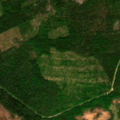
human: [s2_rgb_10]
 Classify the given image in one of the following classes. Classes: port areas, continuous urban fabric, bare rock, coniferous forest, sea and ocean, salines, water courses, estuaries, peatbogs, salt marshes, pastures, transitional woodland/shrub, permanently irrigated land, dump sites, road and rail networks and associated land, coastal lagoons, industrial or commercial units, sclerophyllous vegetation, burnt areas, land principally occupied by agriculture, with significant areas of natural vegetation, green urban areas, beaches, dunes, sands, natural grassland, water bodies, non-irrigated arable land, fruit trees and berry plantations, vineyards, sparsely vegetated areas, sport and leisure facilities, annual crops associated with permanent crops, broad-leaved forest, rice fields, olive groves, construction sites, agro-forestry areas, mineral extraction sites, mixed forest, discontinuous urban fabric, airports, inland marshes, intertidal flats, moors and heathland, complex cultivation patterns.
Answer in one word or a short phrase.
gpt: broad-leaved forest, coniferous forest, mixed forest, transitional woodland/shrub